Question: I have polygon chains similar to the following...

...given the chain in the image, how would I go about calculating a chain that defines but without crossing paths?
Specifically, in the case of the image's input chain, the result I want looks like this:
,
,
Intersect between and ,
Intersect between and ,
,
,
Intersect between and ,
,
Intersect between and ,
I'm looking for an algorithm to accomplish this for any chain, but I'm not sure what I'm trying to do is even called, which makes searching for a solution tricky.
If there's a name for what I'm trying to do it would be of great help to know it.
Thank you for any assistance!
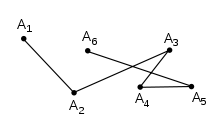
Answer: Here's a simple algorithm:
'''
for each line segment in the chain:
Identify any segments which cross this segment
If crossings > 0
Follow the branch to the right, if this doesn't lead back to the
current intersection follow the branch to the left
go to the next line segment
'''
If following a branch doesn't lead back to that intersection before getting to the end of the chain that means you have skipped a loop, so you need to choose the other branch.
For your example, running this algorithm would produce
'''
Start at segment A1-A2
No intersections, goto next
Segment A2-A3
Intersection A2-A3/A6-A5 choose right path and store the current intersection somewhere
Segment A6-A5
Intersection A6-A5/A4-A3 choose right path and store intersection
Segment A3-A4
A4-A5
A5-A6
Back at intersection A6-A5/A4-A3, go right again to be back on A4-A3
A3-A2
Back at intersection A2-A3/A6-A5, go right again
Finish
'''